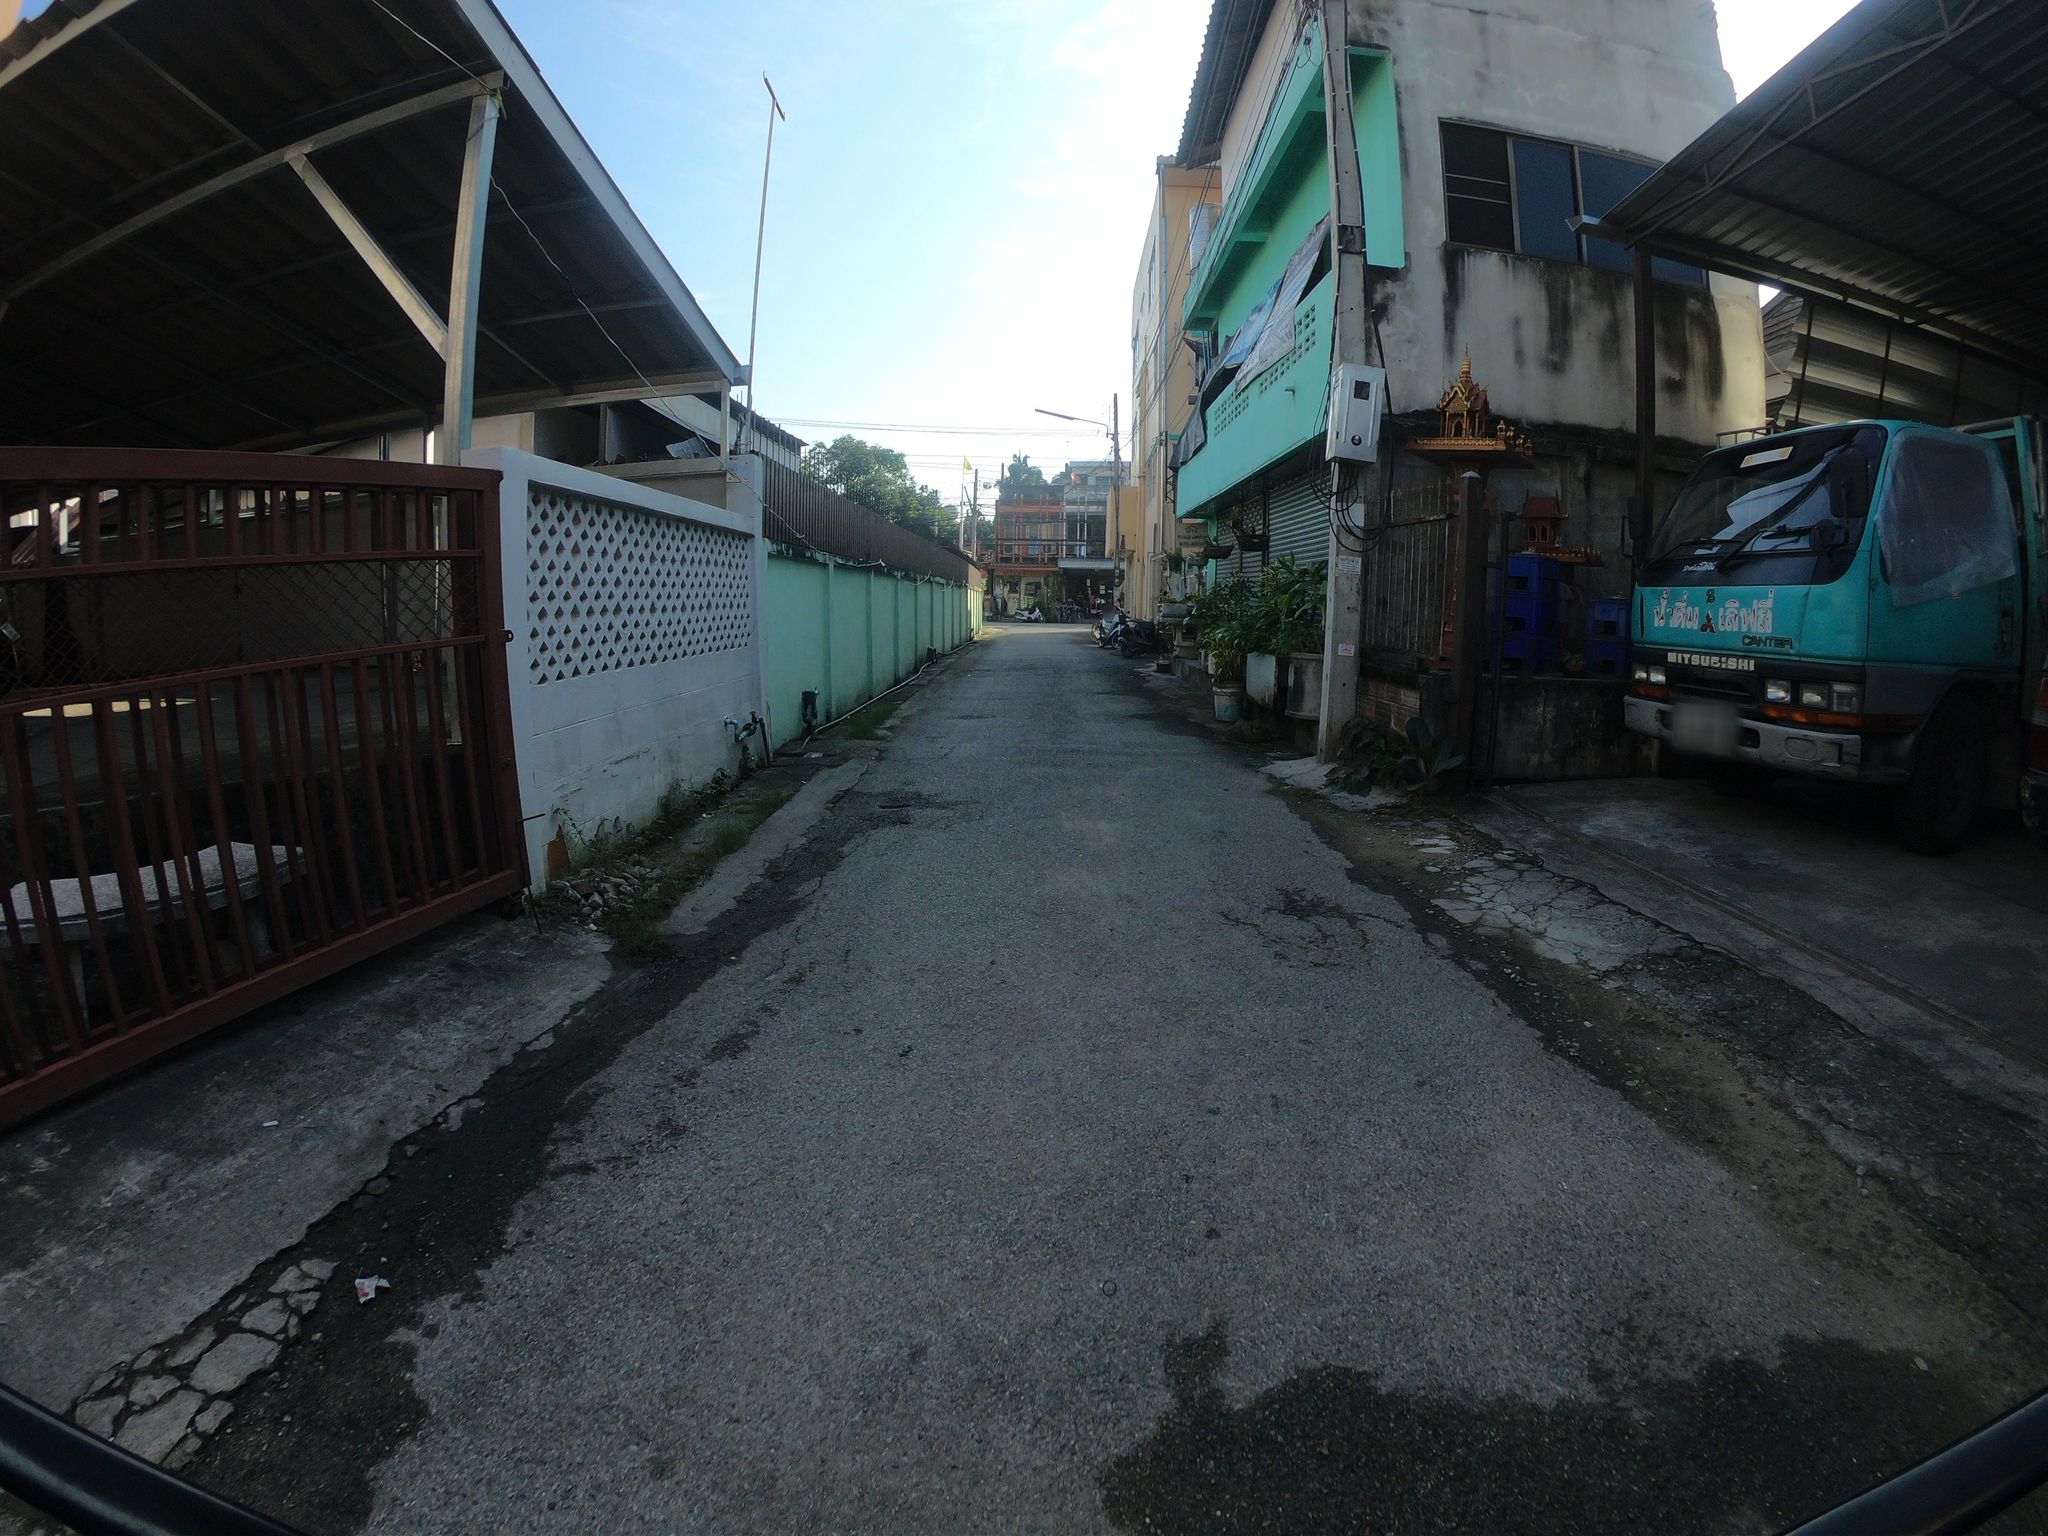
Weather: clear
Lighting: day
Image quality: good
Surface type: driving surface
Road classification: service, residential
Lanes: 1
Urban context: semi-dense urban cluster
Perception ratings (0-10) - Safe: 0.99, Lively: 3.18, Beautiful: 1.83, Boring: 4.03, Depressing: 6, Wealthy: 2.04